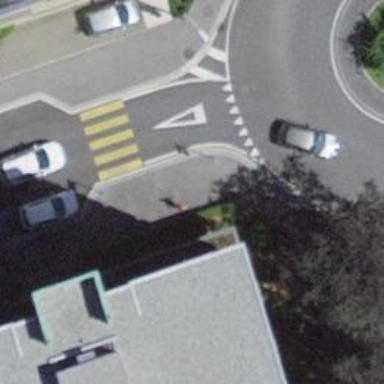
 and cycle lane on the left in the opposite direction."